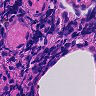
Metastatic tissue present: no